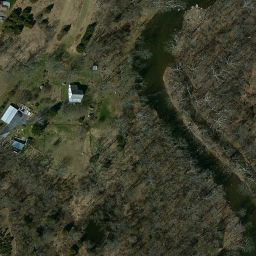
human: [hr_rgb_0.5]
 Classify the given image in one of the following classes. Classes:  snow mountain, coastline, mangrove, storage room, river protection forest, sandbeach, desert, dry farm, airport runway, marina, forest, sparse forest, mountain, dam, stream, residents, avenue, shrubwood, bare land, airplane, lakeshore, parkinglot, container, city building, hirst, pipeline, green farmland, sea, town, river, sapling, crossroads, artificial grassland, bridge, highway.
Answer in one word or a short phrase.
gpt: river